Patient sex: M
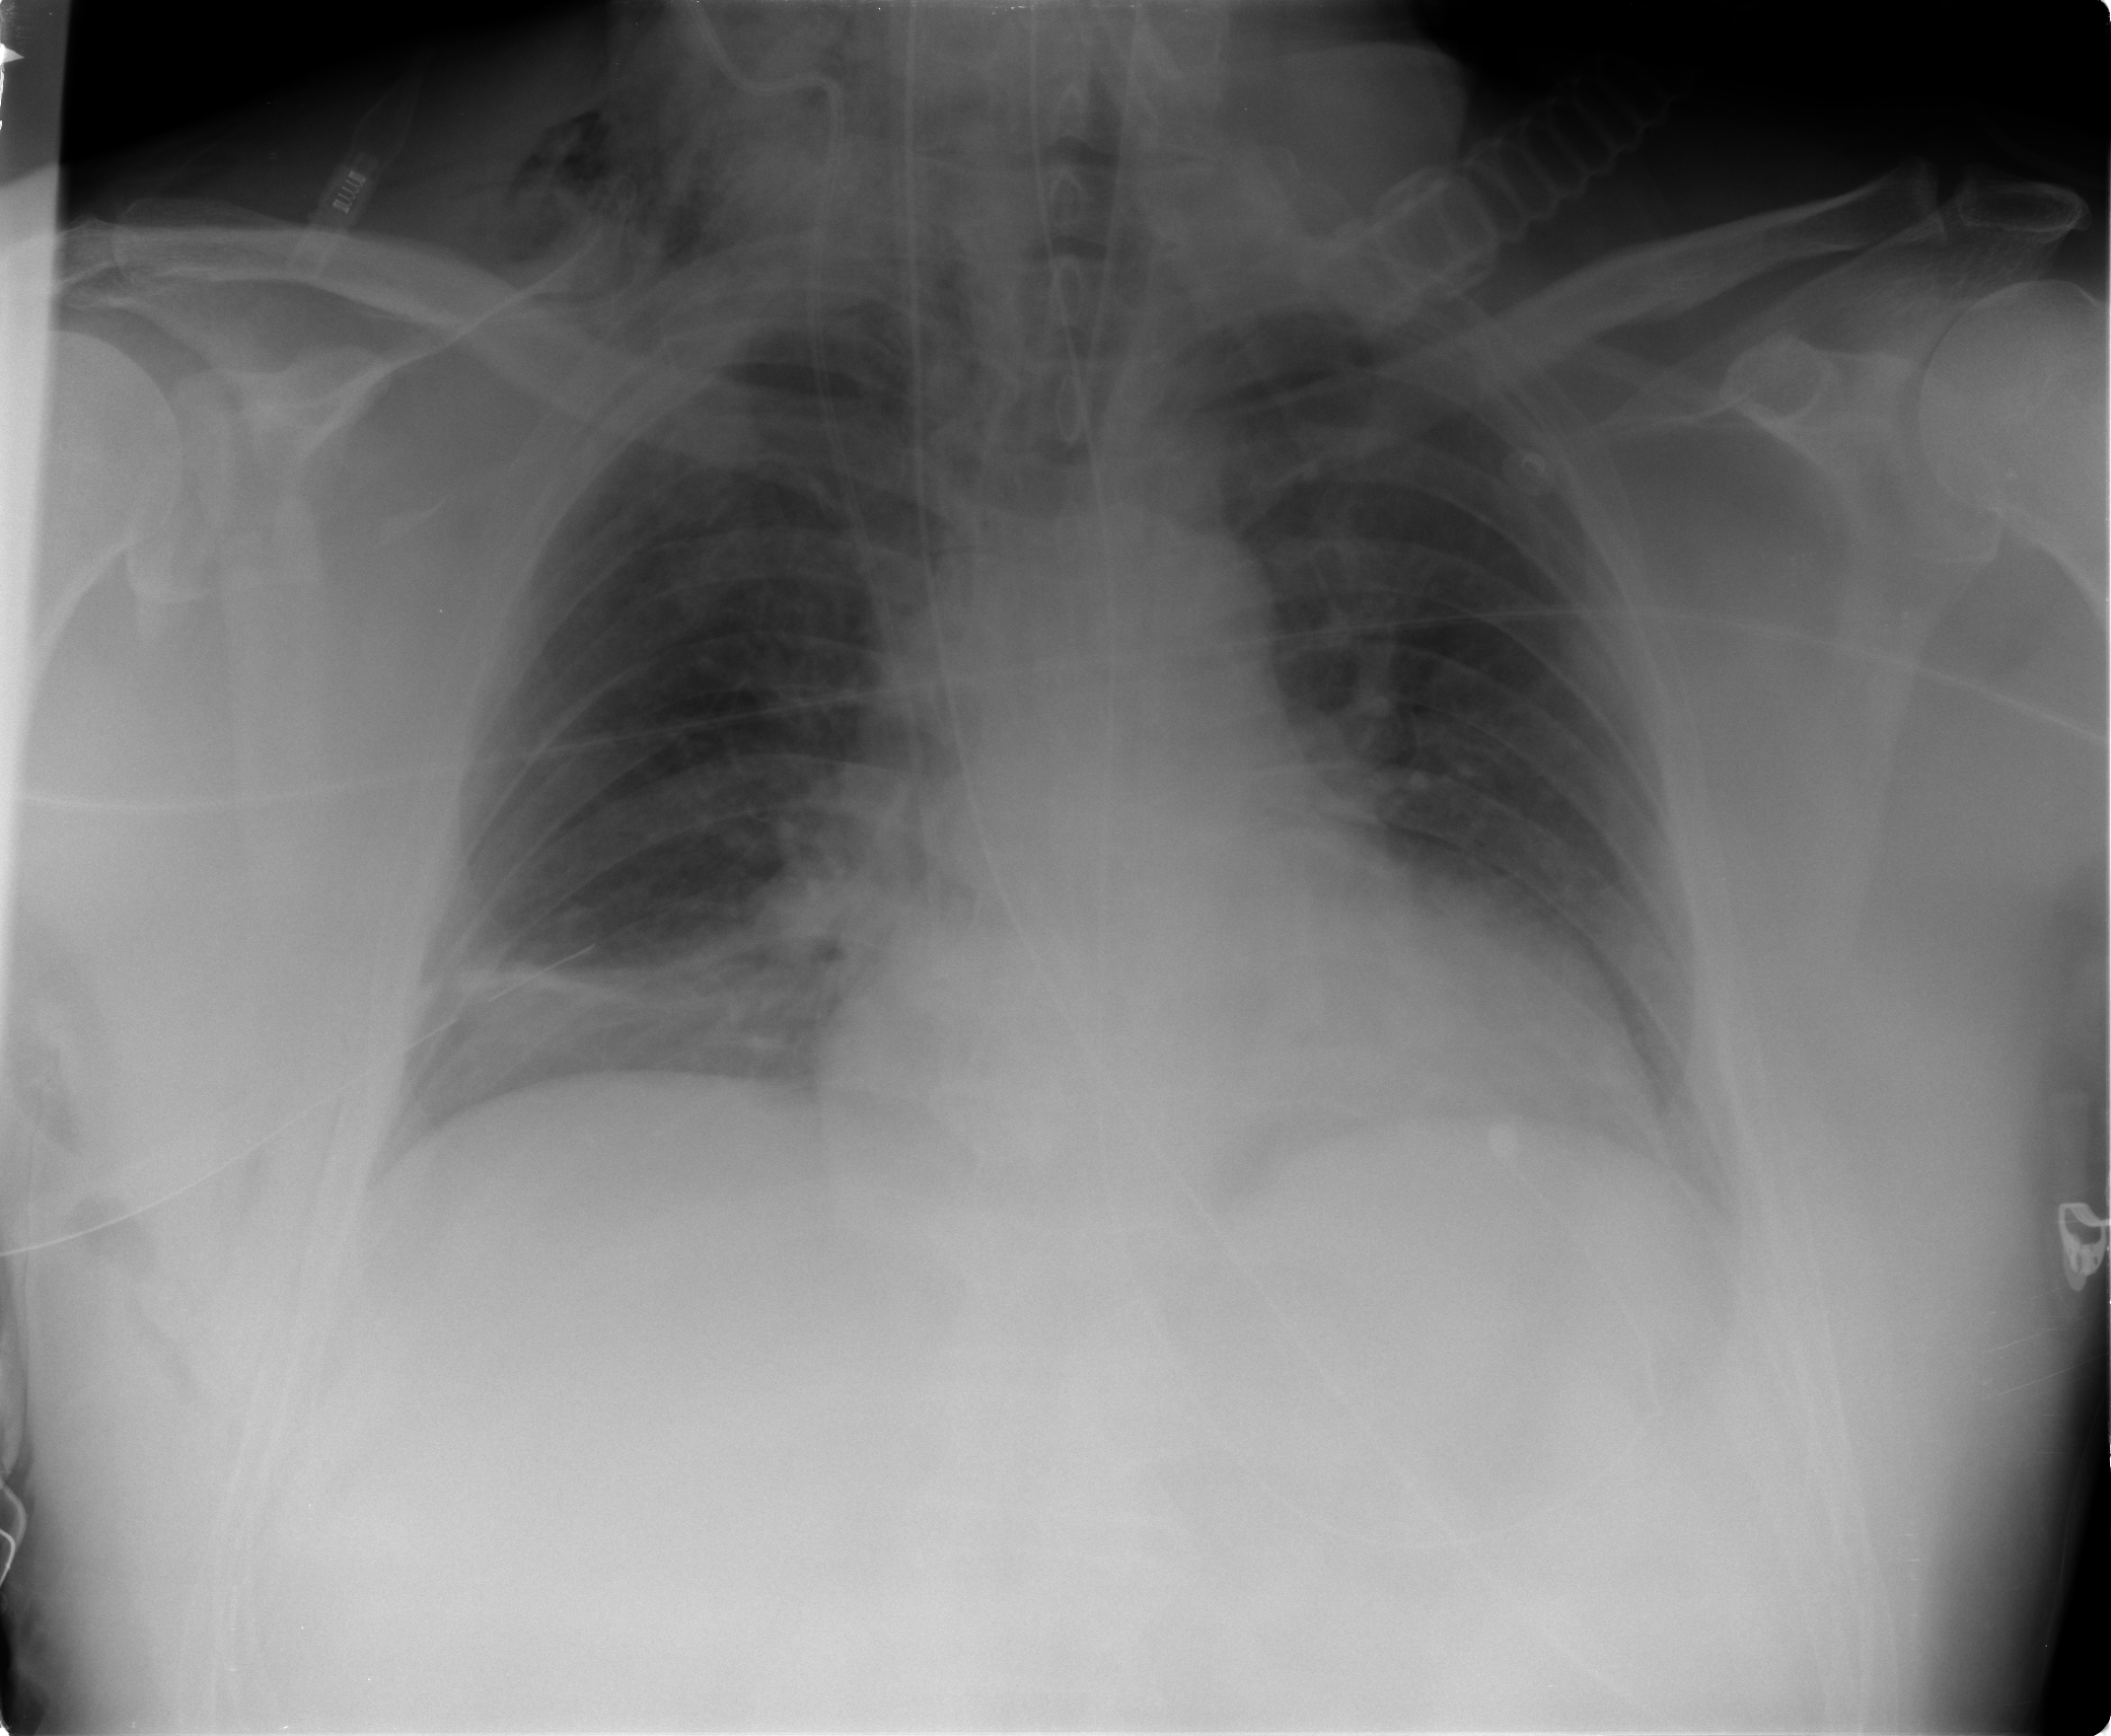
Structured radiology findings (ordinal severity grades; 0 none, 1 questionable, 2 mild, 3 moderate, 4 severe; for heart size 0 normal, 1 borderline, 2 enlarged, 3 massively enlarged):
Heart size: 0
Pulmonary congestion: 0
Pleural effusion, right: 0
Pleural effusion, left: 0
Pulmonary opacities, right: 0
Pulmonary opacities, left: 0
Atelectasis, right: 2
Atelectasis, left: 0